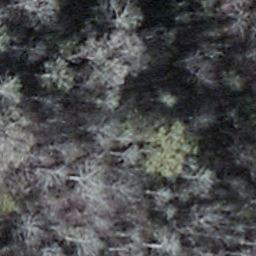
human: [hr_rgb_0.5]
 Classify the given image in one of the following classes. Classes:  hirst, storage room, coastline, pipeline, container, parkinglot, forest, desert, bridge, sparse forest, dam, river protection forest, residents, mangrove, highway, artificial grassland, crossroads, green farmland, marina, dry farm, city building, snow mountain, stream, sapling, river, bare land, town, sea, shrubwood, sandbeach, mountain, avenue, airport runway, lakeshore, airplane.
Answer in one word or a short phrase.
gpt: shrubwood